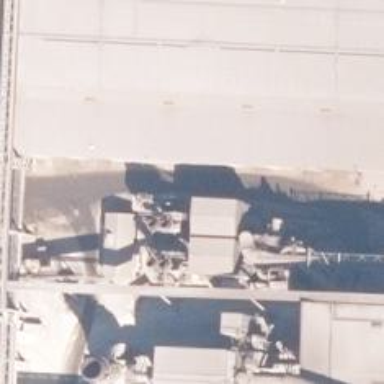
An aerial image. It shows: Factory building.